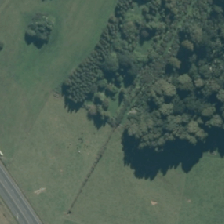
Land cover: deciduous_hardwood